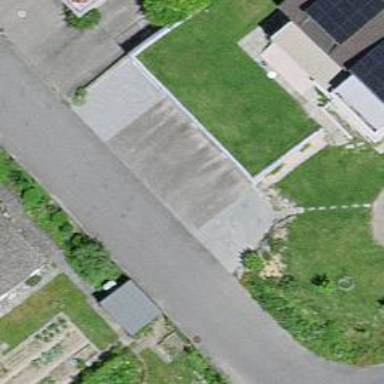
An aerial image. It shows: Garage.